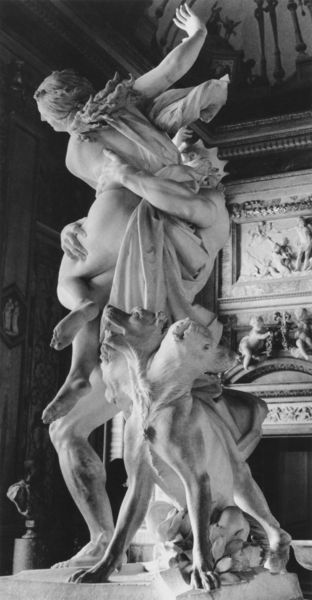
Titel: Pluto und Proserpina
Künstler: Giovanni Lorenzo Bernini
Institution: Rom, Villa Borghese
Schlagwörter: hand, kampf, mann, nackt, umhang, wolf, frau, marmor, weiss, hund, tier, tuch, arm, barock, sockel, stein, haare, skulptur, bein, füße, pfoten, plastik, foto, loggia, krallen, frauenraub, florenz, zerberus, loggia dei lanzi, gianbologna